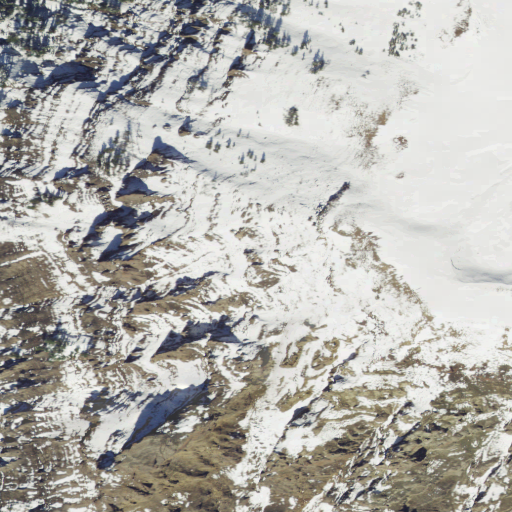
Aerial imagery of mountain in Montana named Fortress Mountain containing evergreen forest, shrub, grassland, and barren land